Here is the wavelet time-frequency representation (scalogram) of a rolling-element bearing's vibration measurement. Based on the visible evidence, which condition applies: normal, inner_race, outer_race, ball?
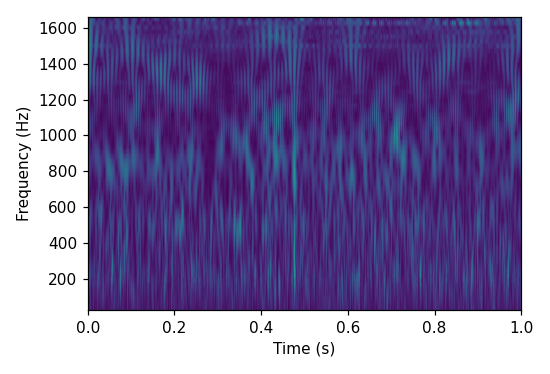
Answer: inner_race